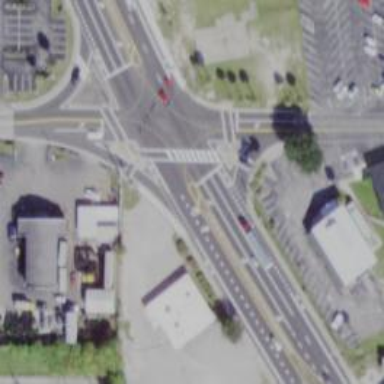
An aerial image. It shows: Traffic island located on footway.